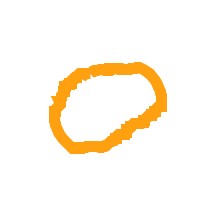
Shape: circle